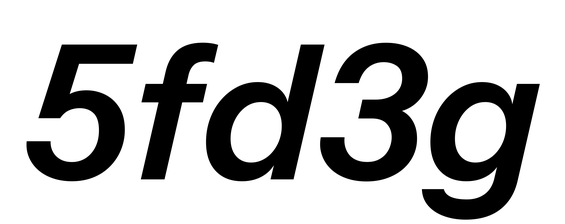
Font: InstrumentSans-Italic_SemiBold_Italic